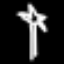
Label: palm tree